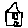
Label: house